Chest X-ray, PA view. Patient: 48 years old, sex M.
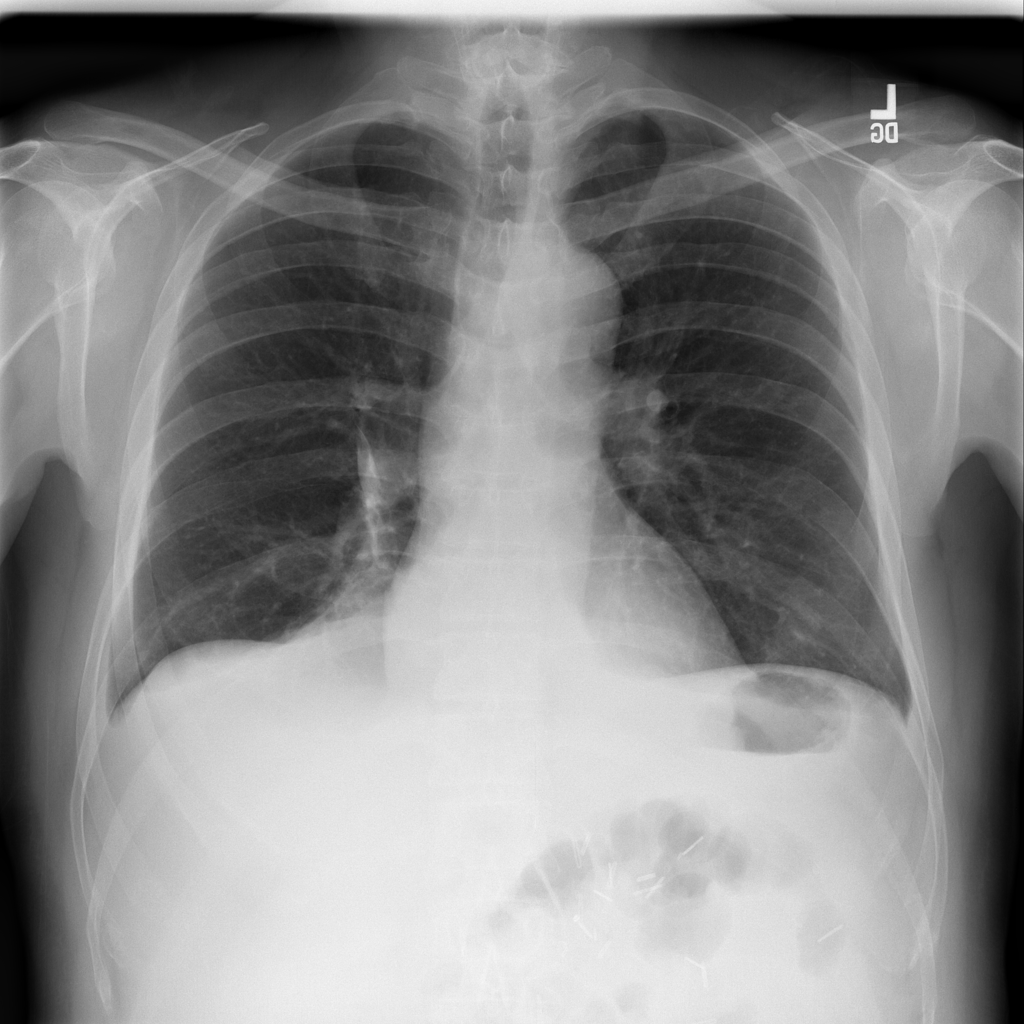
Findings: Atelectasis, Effusion